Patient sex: M
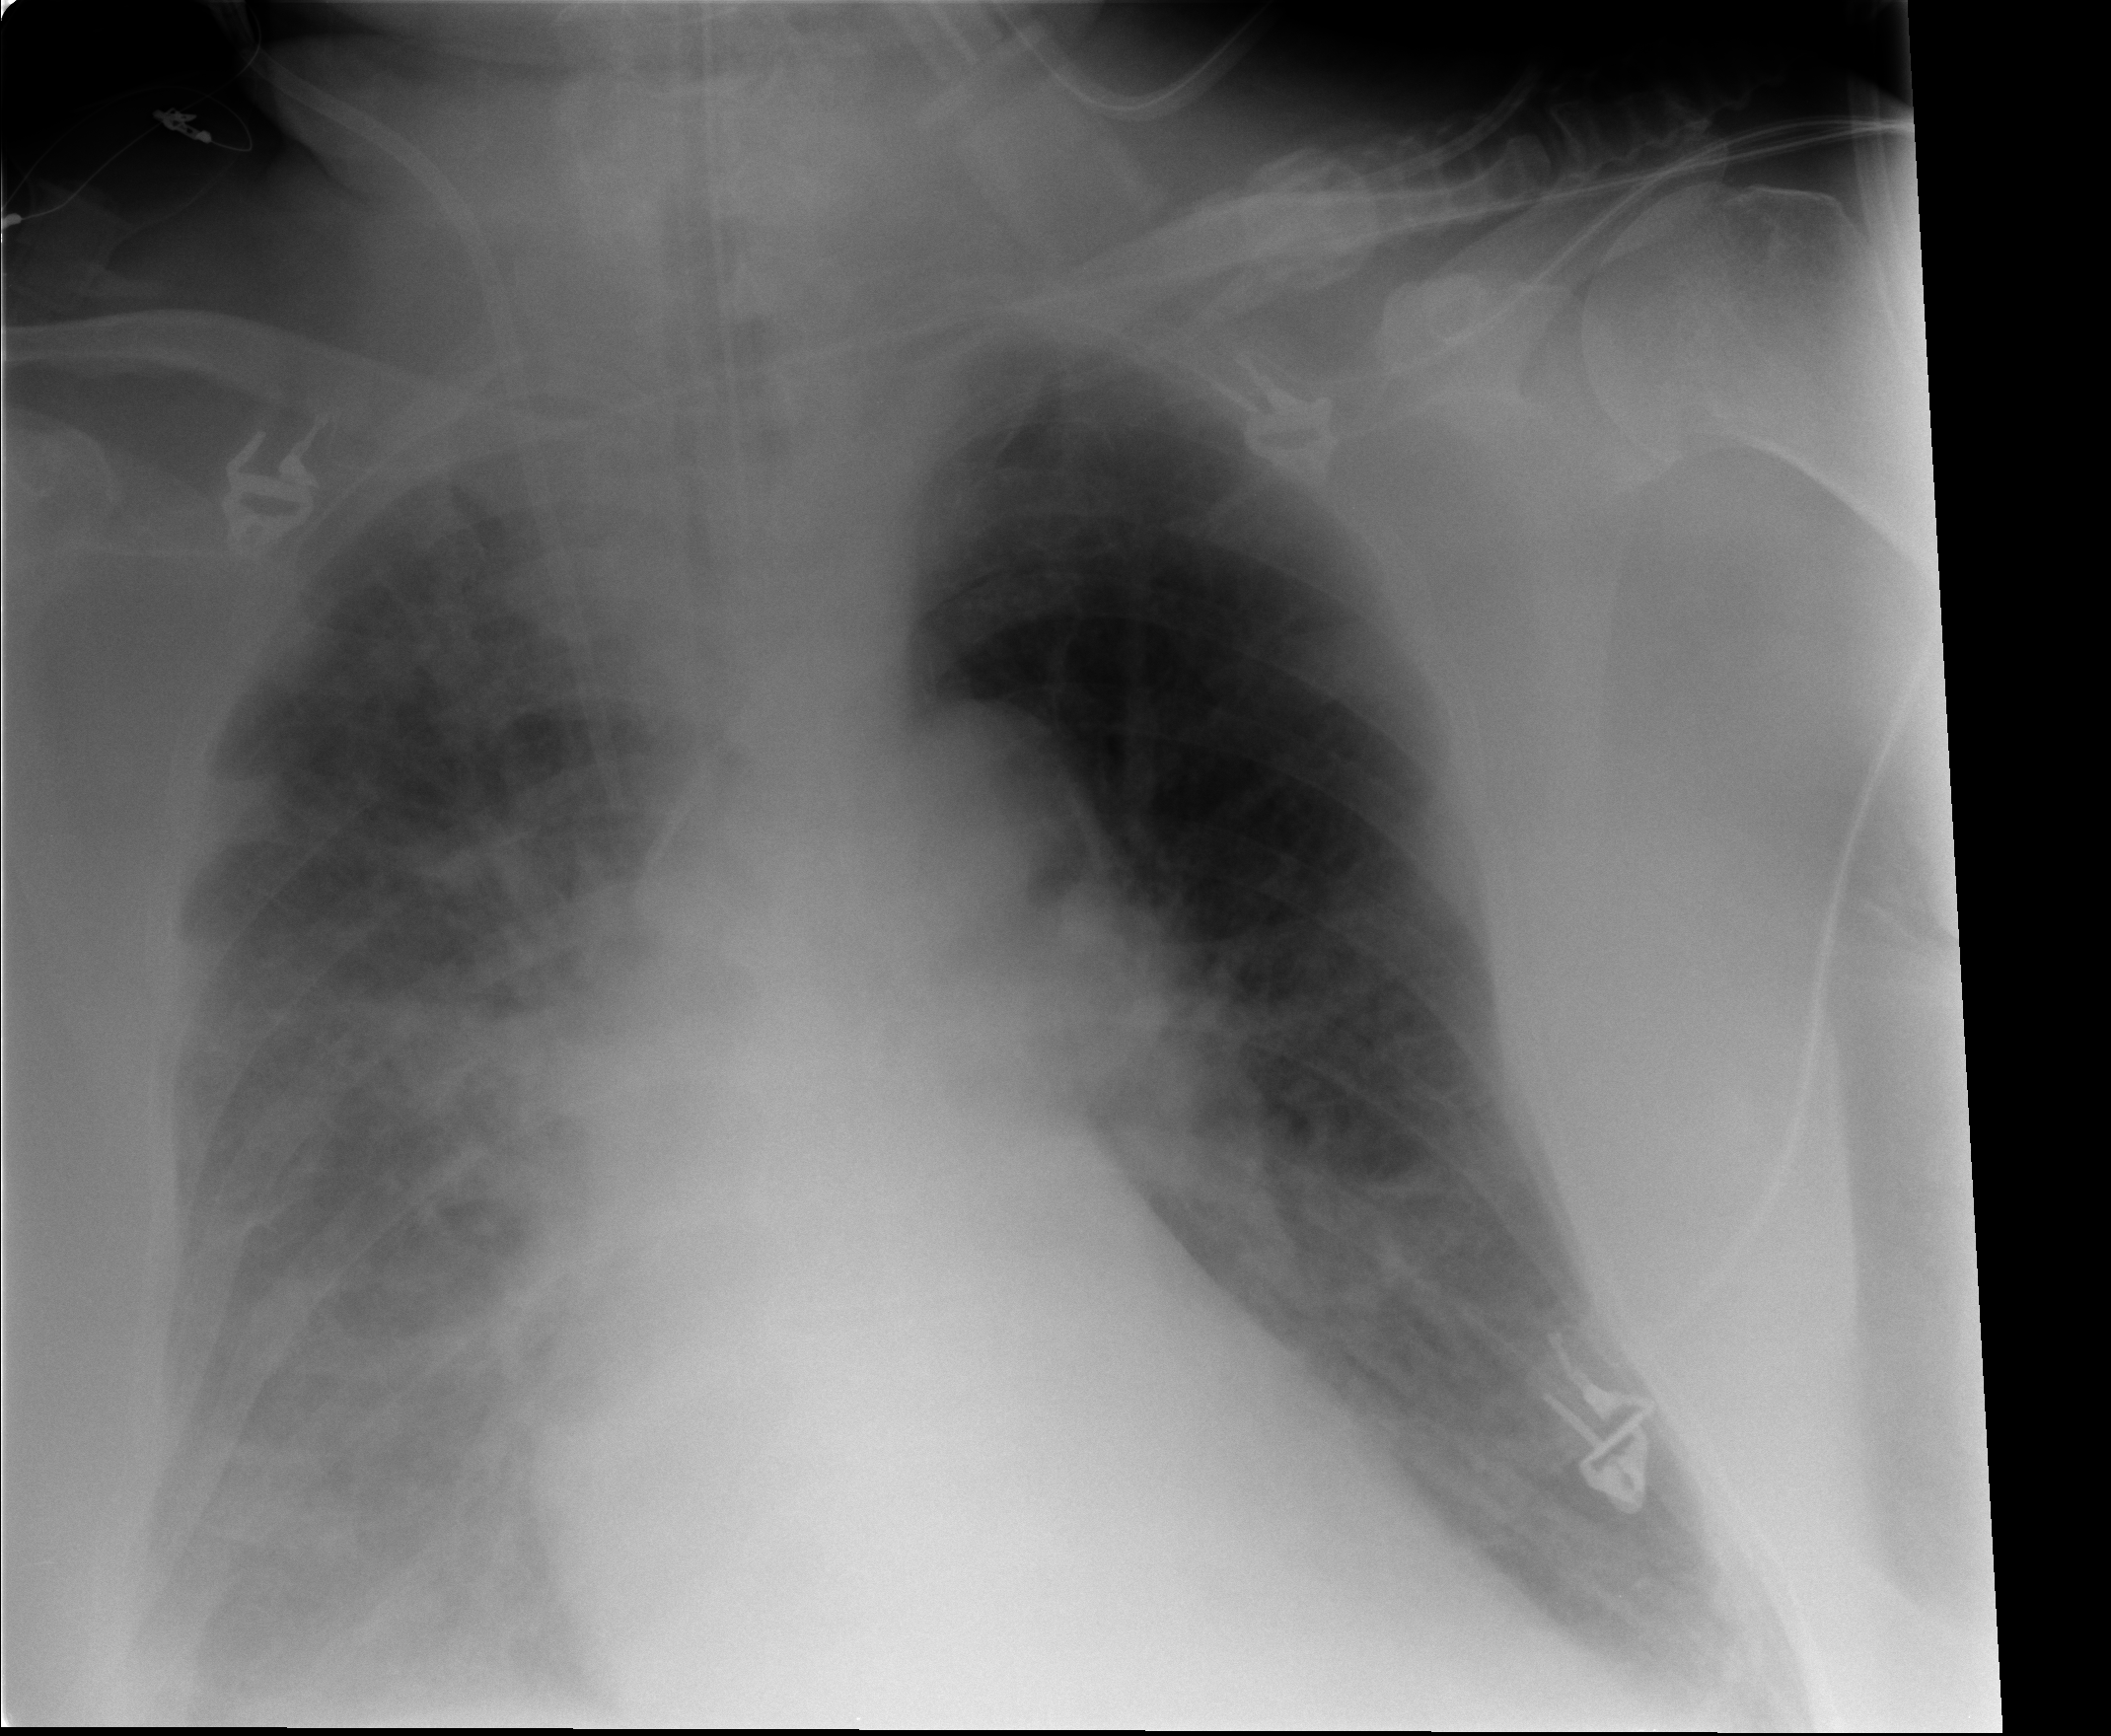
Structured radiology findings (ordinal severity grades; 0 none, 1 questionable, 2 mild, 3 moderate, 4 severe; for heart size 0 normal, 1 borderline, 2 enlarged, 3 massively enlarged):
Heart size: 2
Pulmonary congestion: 2
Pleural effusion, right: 2
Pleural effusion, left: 0
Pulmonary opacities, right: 2
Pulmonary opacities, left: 2
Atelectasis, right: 2
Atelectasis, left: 2